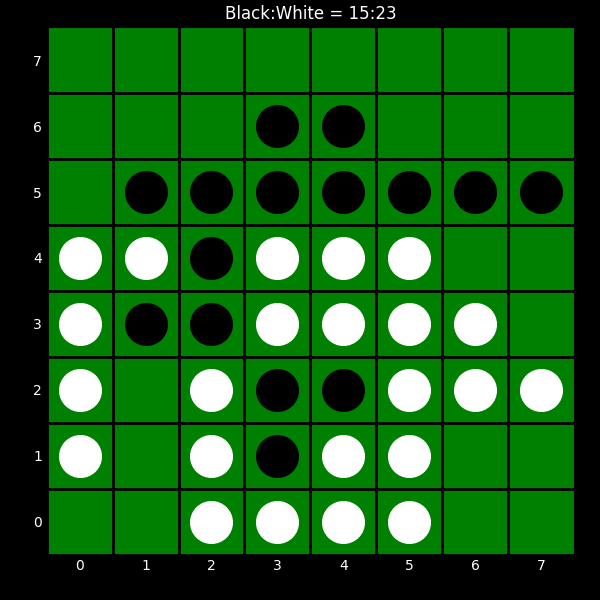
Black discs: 15
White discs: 23